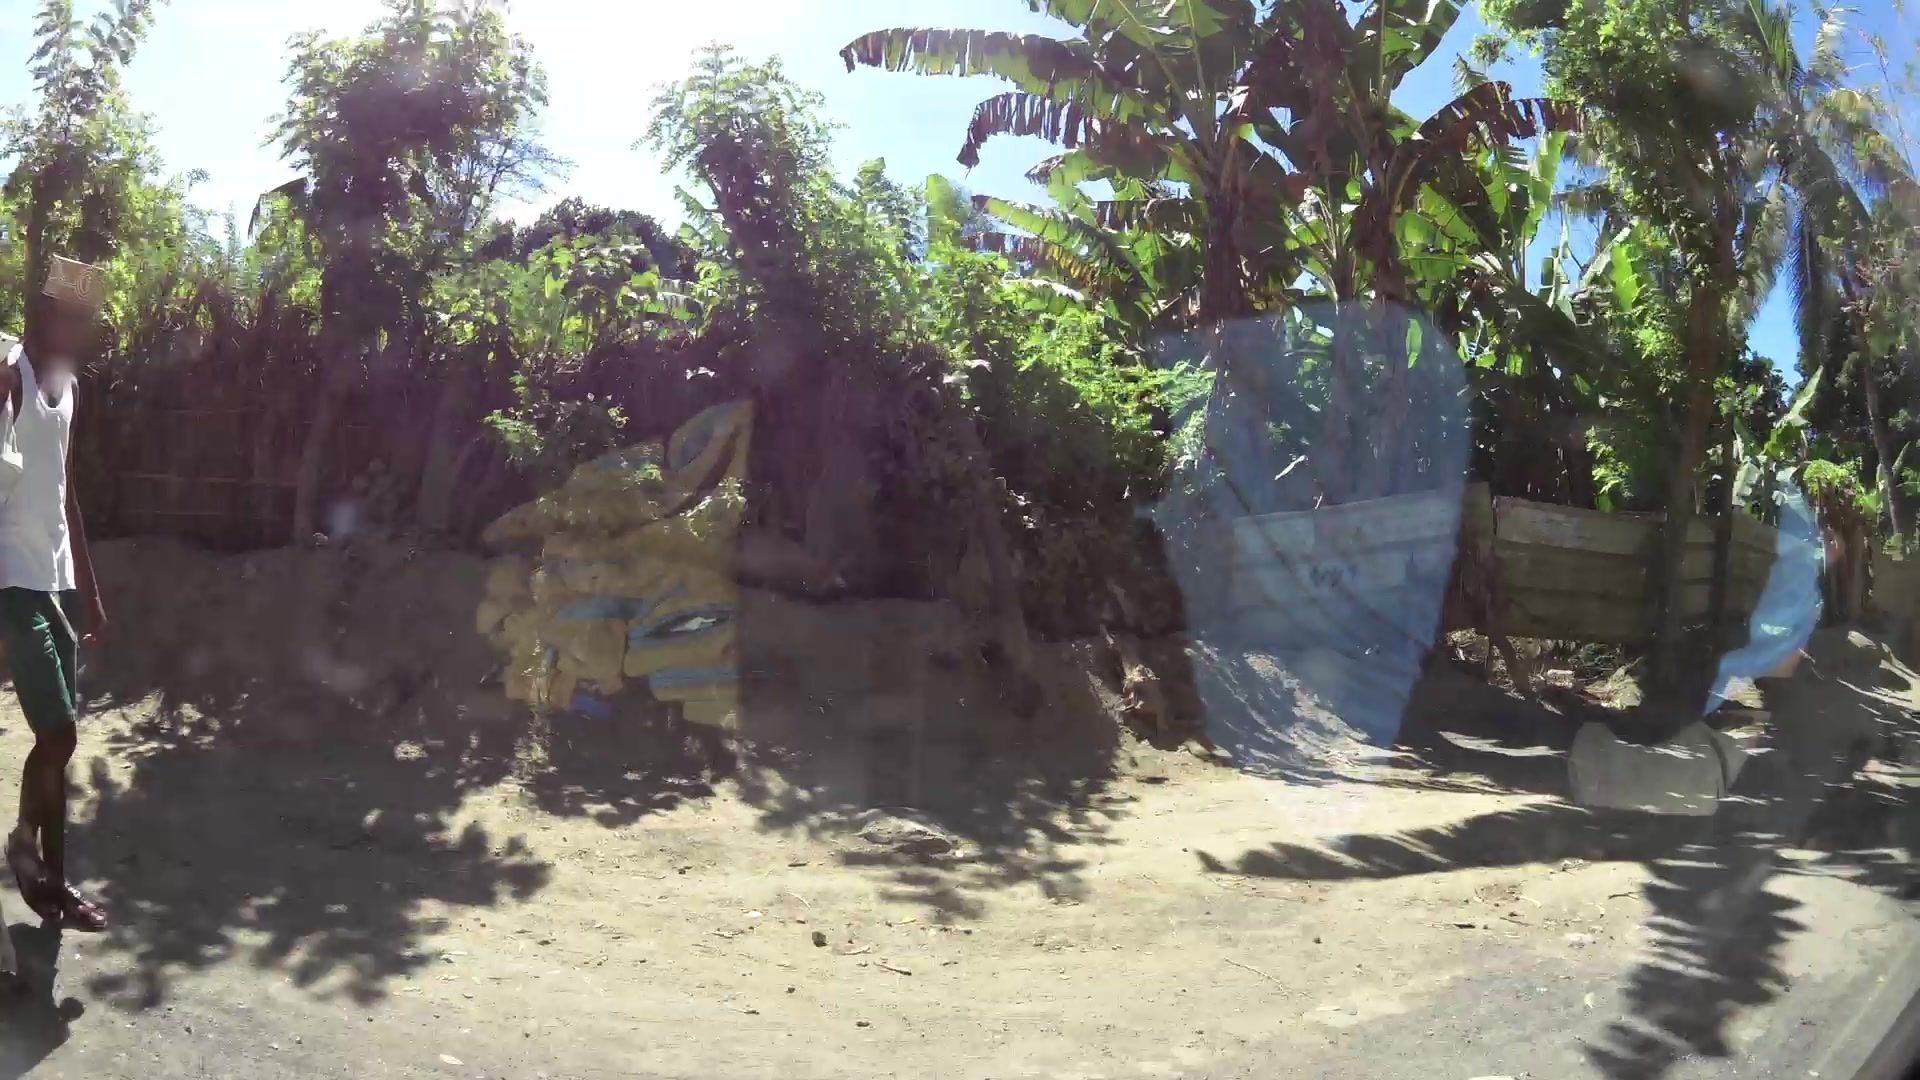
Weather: clear
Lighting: day
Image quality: slightly poor
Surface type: walking surface
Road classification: residential
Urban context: dense urban cluster
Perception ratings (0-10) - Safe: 1.42, Lively: 5, Beautiful: 8.93, Boring: 8.35, Depressing: 1.84, Wealthy: 6.21